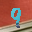
Label: 9